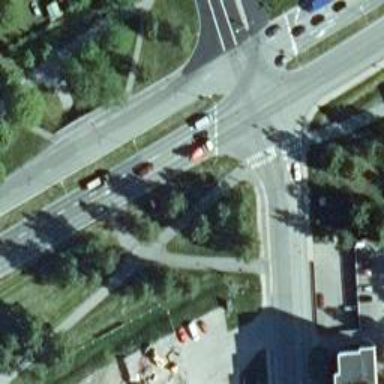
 featuring separate sidewalks and separate cycleway."